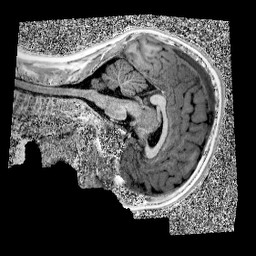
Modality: UNIT1
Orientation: sagittal
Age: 12
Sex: male
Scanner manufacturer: siemens
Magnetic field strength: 3 T
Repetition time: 4 s
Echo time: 0.00299 s